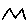
Label: zigzag